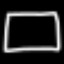
Label: square